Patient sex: F
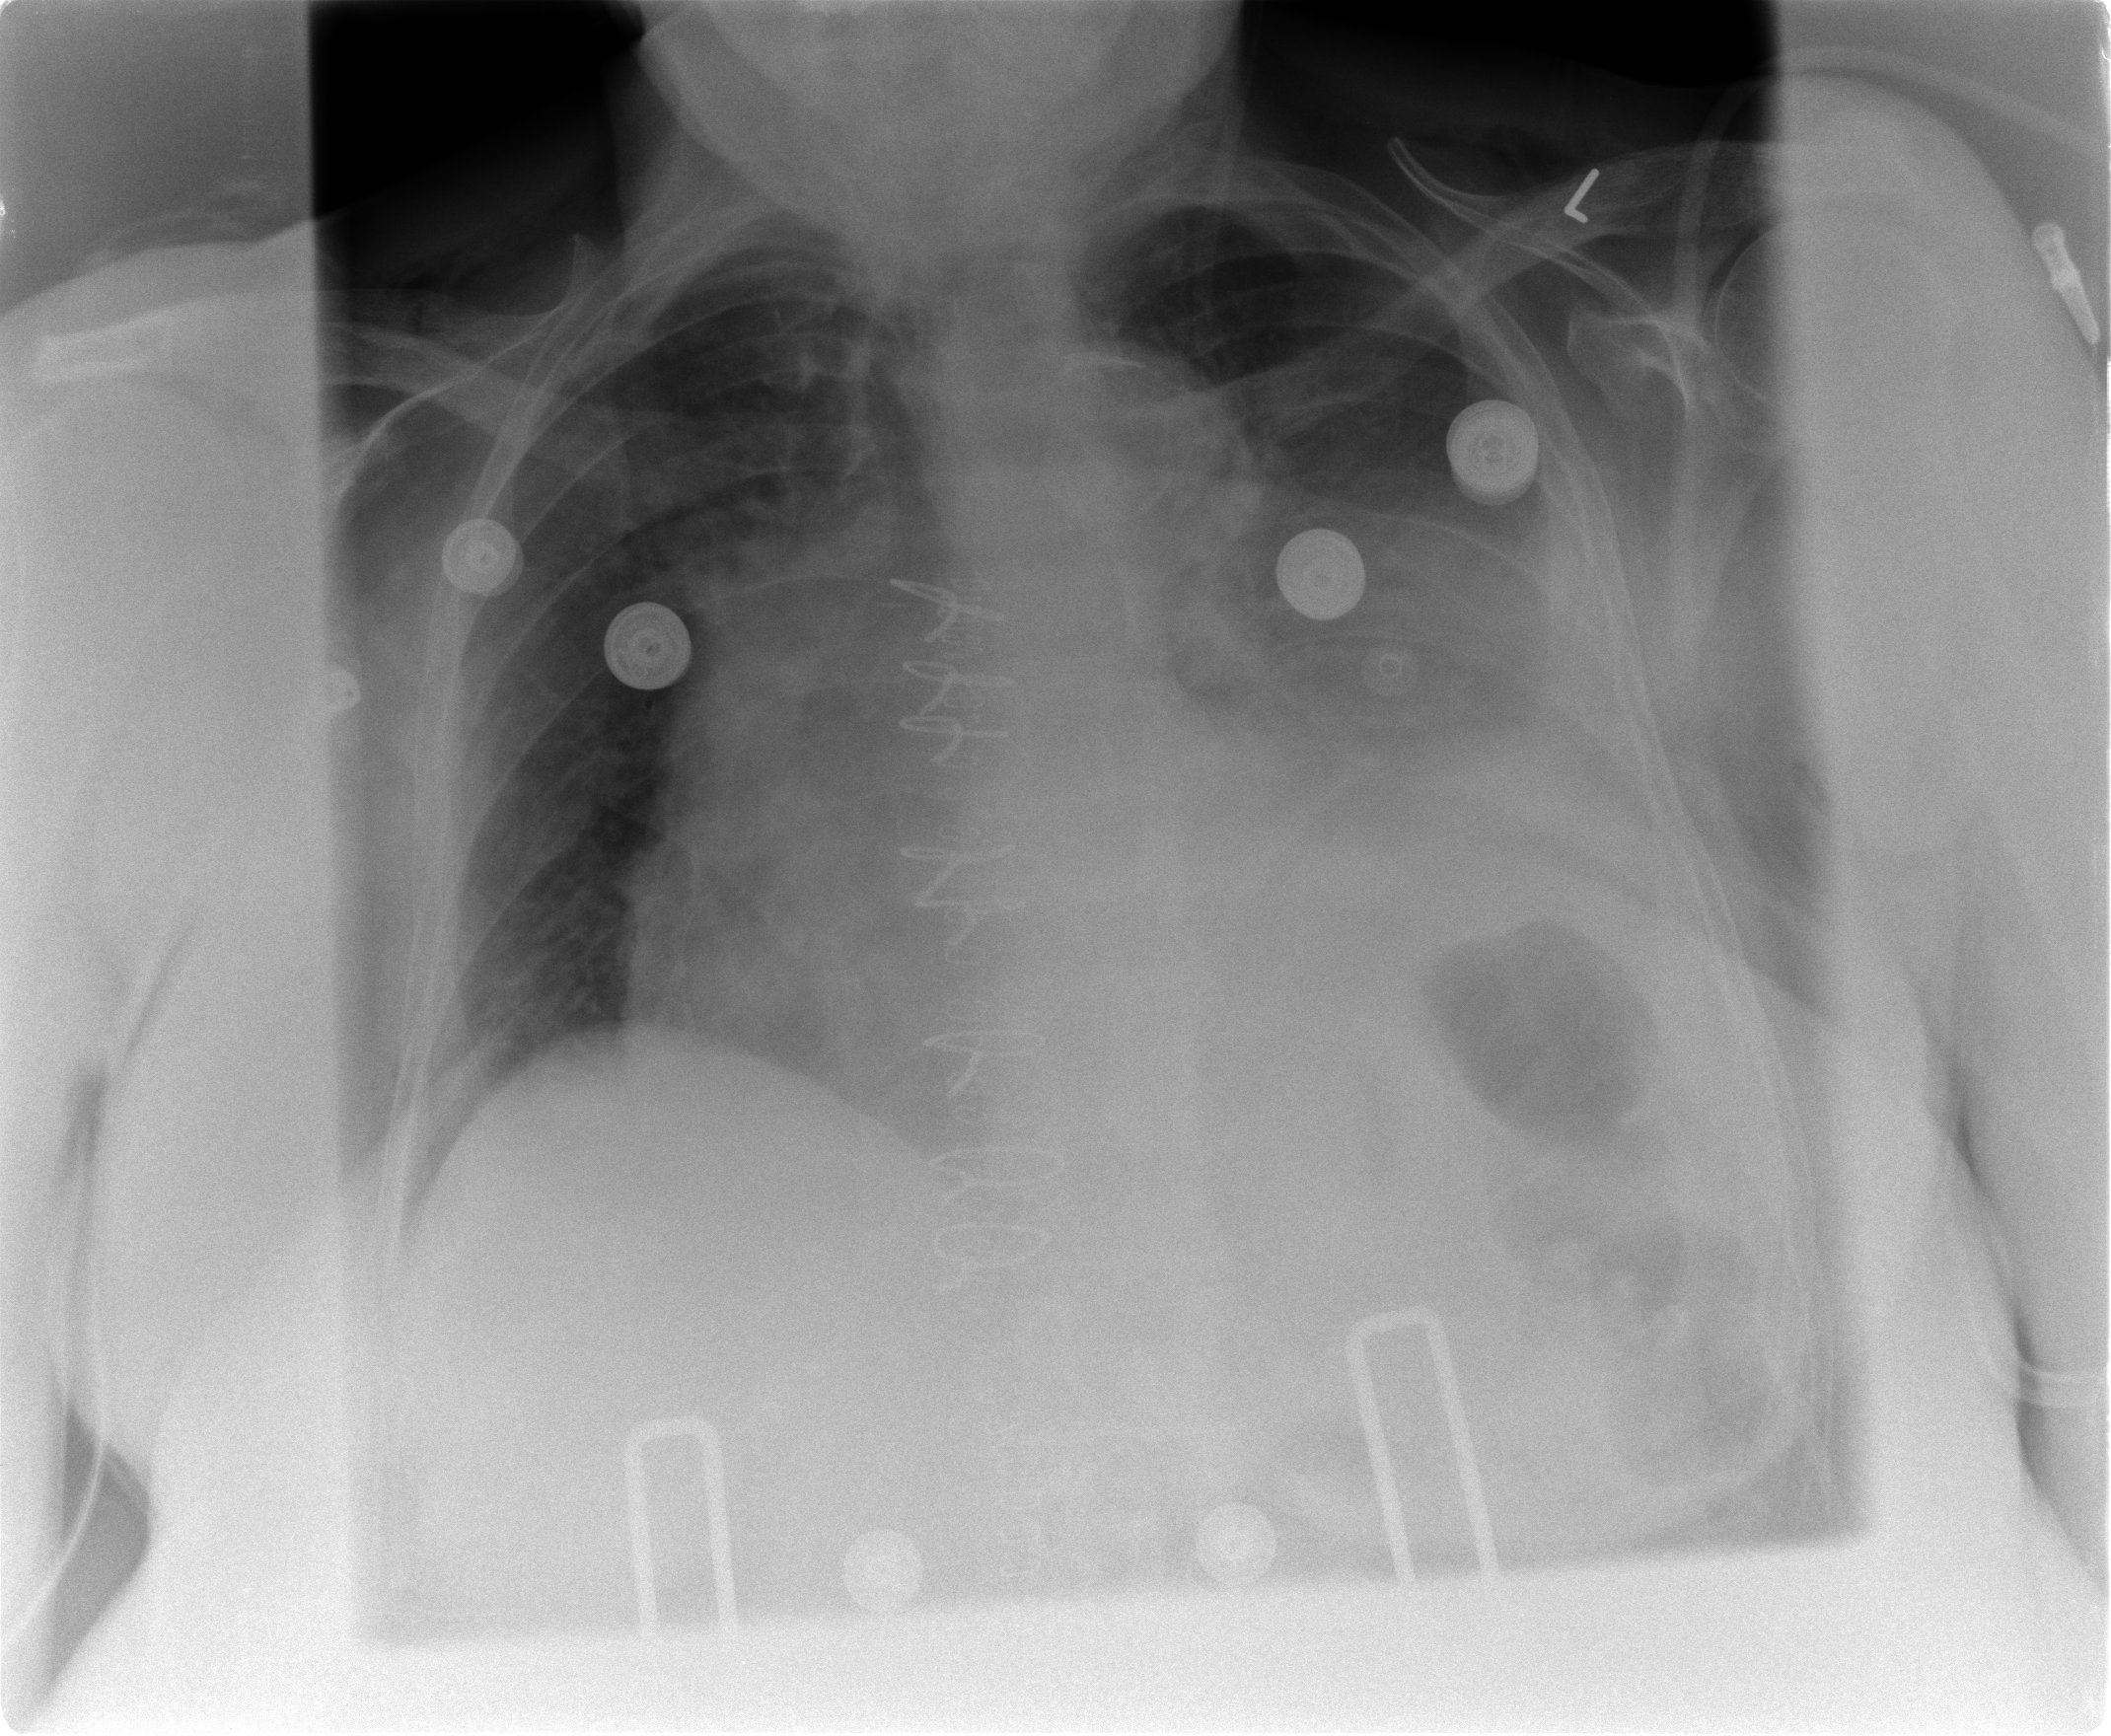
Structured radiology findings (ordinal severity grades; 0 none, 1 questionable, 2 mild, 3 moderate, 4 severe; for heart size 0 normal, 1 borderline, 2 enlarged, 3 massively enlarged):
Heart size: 3
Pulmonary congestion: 2
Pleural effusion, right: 1
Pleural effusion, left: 3
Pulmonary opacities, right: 1
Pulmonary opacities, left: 0
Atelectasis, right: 2
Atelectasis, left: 3